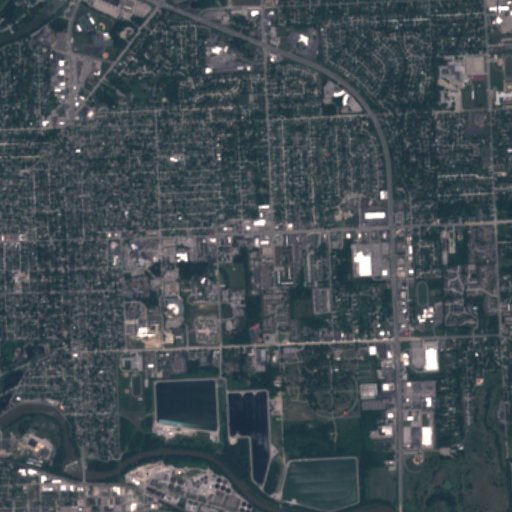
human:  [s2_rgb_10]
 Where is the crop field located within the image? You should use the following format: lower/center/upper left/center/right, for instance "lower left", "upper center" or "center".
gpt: The crop field is located in the lower center of the image.
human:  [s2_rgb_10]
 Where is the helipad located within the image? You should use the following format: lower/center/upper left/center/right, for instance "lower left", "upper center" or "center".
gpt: The helipad is located in the center left of the image.
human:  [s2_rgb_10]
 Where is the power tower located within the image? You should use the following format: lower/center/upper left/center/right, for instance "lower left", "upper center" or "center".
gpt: The power tower is located in the upper left of the image.
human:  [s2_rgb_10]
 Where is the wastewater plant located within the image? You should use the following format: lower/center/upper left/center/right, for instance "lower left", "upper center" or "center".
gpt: The wastewater plant is located in the lower of the image.
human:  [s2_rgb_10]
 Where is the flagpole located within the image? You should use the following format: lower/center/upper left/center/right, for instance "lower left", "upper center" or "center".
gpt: The flagpole is located in the upper left of the image.
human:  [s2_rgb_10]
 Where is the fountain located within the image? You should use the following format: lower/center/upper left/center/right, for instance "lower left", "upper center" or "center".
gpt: The fountain is located in the lower left of the image.
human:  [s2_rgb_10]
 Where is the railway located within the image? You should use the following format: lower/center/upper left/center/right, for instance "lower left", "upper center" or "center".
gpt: The railway is located in the lower of the image.
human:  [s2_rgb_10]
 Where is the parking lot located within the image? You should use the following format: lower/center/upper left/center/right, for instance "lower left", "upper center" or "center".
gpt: There is no parking lot in the image.